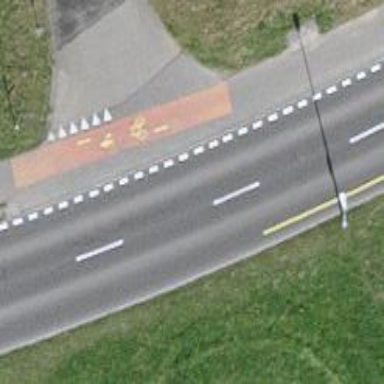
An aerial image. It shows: Marked crossing with red surface markings.